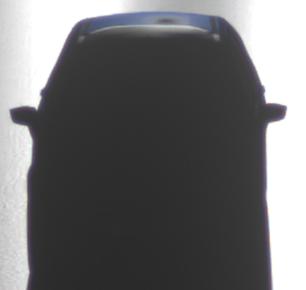
Make: Citroen
Model: C3 1.1
Detailed model: C3 (II)
Model produced from: 2010/01
Model produced until: 2012/03
Doors: 5
Color: blue
Road condition: wet road
Daytime: sunrise or sunset
Contrast: high contrast